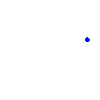
Particle: electron